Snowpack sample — Buffalo Mountain, Silverthorne, Colorado, USA (1/25/25, 10:11 AM MST)
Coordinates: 39.6222, -106.1139
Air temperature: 22 °F
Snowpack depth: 110 cm
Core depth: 40 cm
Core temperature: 46.4 °F
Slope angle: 12°, slope face: 102°
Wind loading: high
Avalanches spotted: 0
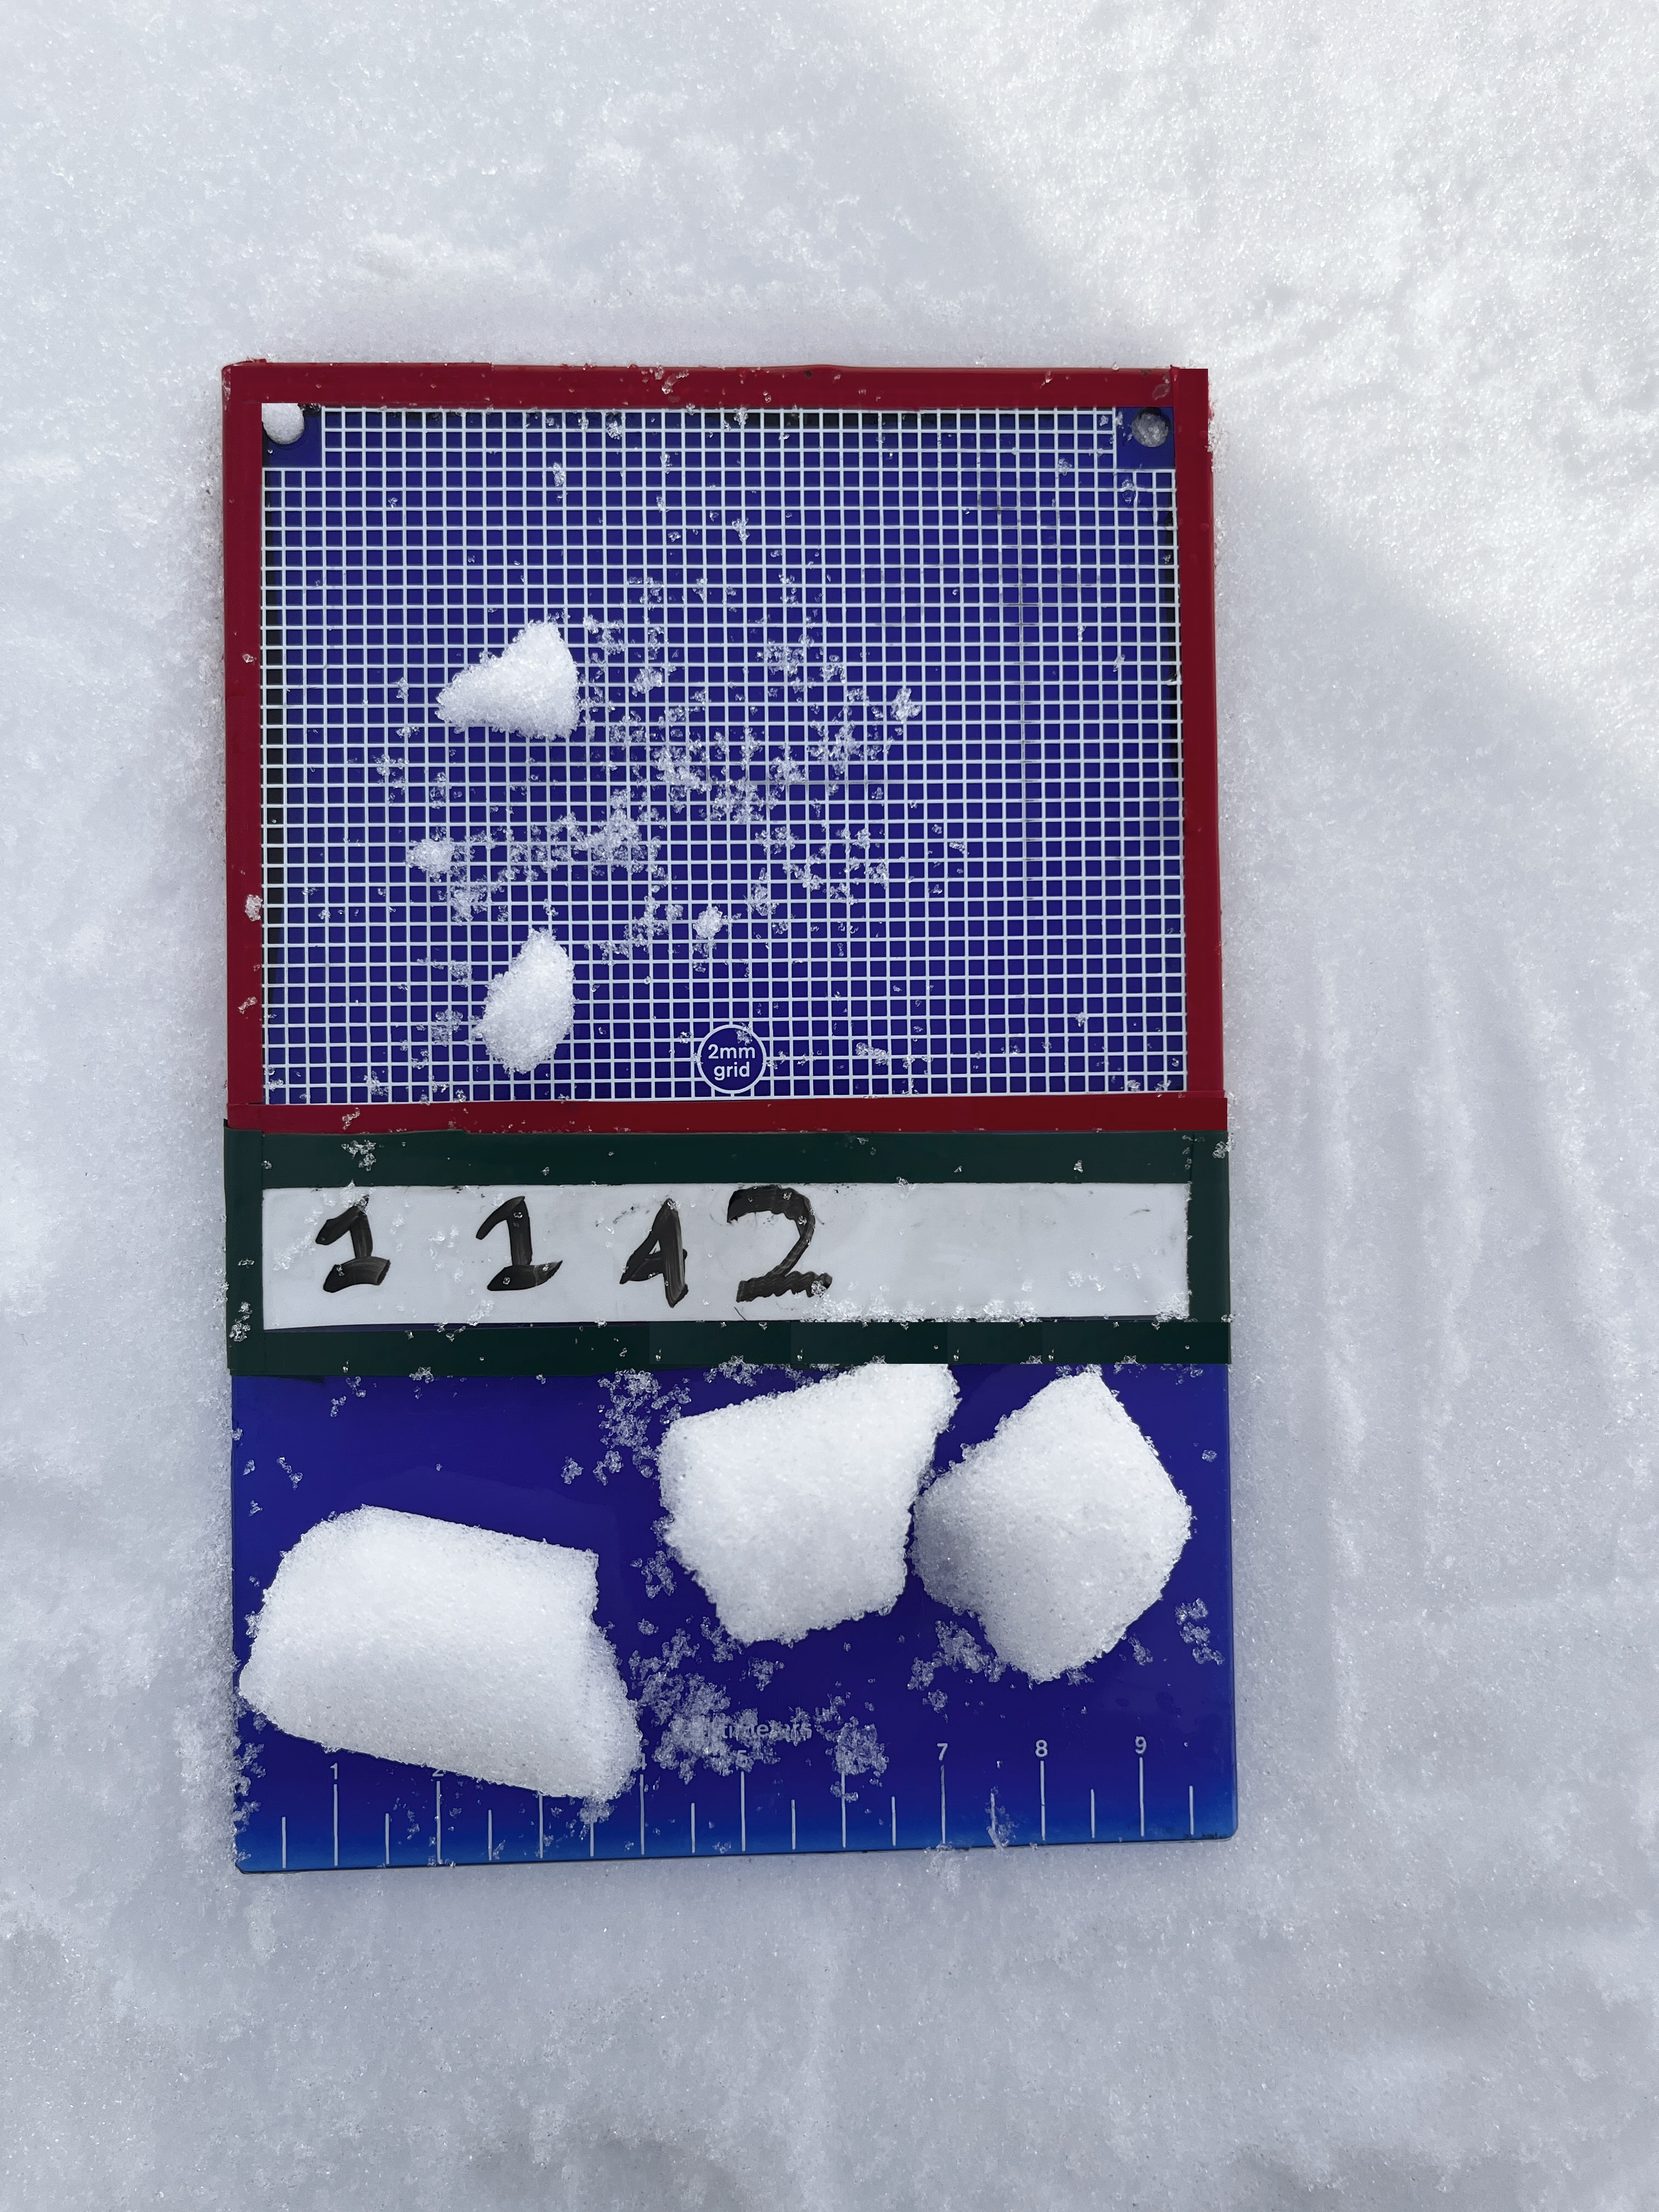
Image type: crystal_card
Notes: No avalanches nearby, collected on the outskirts of a fire break 15 meters from the treeline, on way to Buffalo and Red Mountain